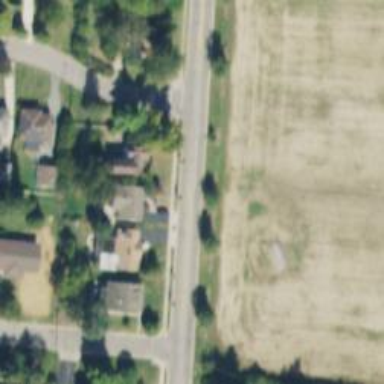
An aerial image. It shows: Residential driveway used as service road.